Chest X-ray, PA view. Patient: 41 years old, sex F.
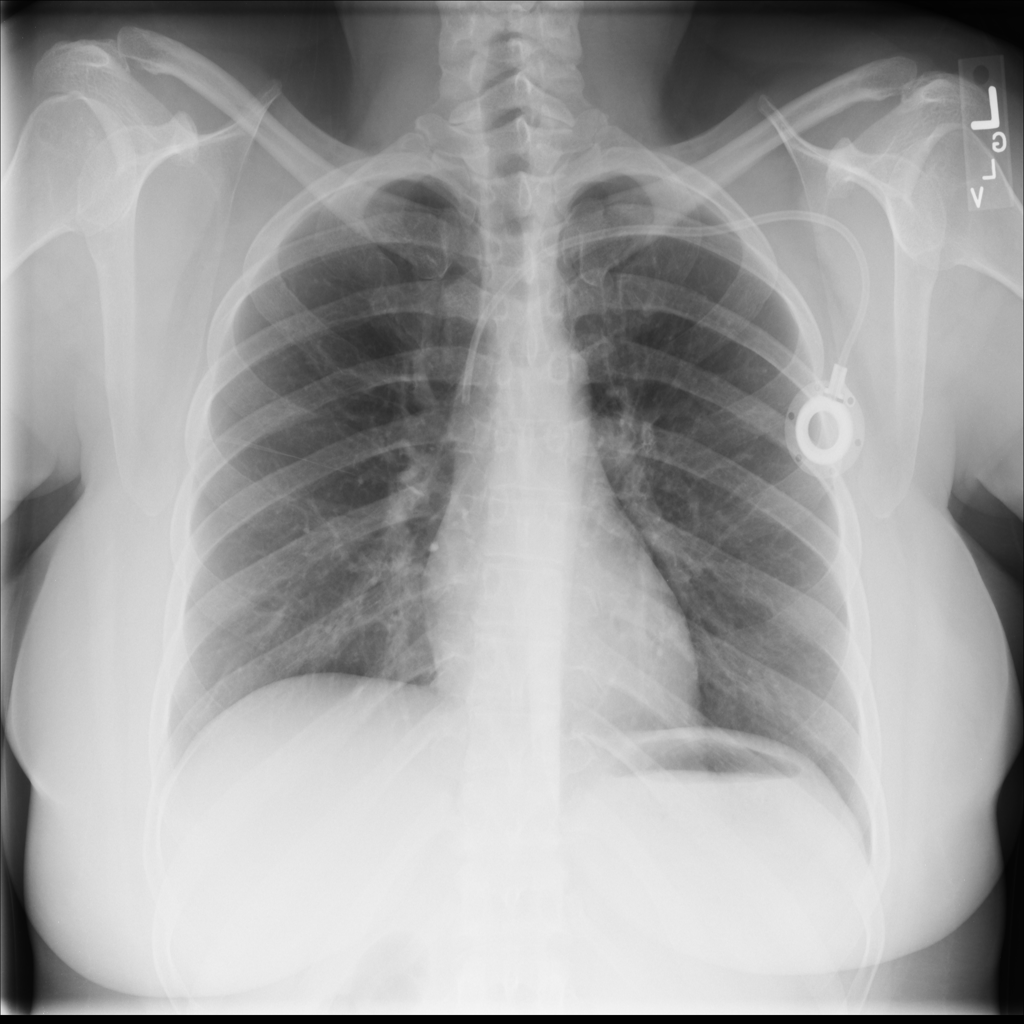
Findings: No Finding